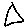
Label: triangle